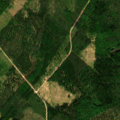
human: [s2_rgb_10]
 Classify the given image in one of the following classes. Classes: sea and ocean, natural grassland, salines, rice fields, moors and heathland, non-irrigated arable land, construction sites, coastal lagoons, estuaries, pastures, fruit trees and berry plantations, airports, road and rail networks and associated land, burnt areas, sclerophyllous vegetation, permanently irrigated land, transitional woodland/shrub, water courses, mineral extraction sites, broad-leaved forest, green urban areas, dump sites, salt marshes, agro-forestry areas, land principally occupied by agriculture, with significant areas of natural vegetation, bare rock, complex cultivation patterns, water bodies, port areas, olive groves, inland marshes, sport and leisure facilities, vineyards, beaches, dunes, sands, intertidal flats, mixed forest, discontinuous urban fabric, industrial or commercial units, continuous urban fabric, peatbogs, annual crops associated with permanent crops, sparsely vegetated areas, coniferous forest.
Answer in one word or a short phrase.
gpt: coniferous forest, mixed forest, transitional woodland/shrub